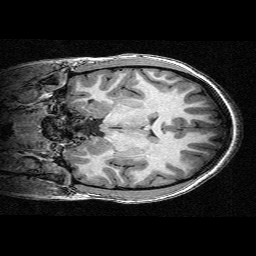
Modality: T1w
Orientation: coronal
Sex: female
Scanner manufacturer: siemens
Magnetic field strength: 3 T
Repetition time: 2.3 s
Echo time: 0.00336 s